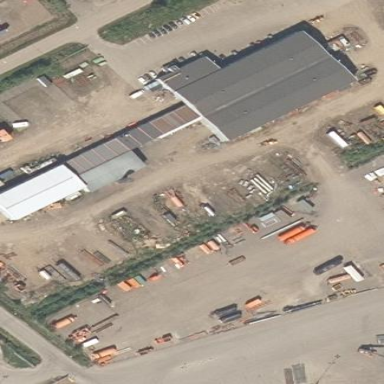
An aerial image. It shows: Industrial area.